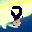
Label: 8